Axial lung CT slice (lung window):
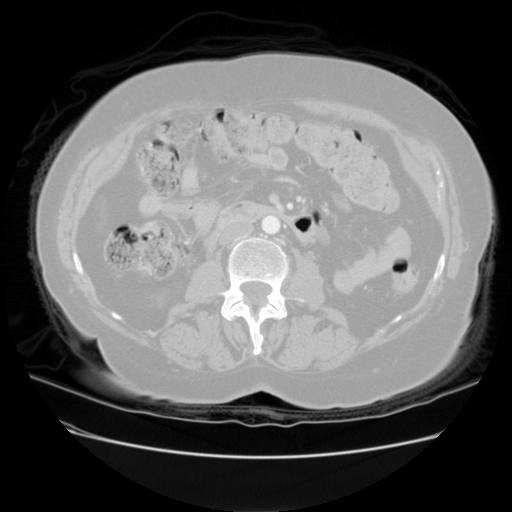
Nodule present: no